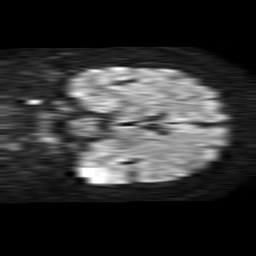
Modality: TRACE
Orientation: coronal
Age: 53
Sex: female
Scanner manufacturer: philips
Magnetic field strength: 1.5 T
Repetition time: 4.6 s
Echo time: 0.08528 s